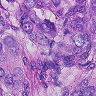
Metastatic tissue present: yes